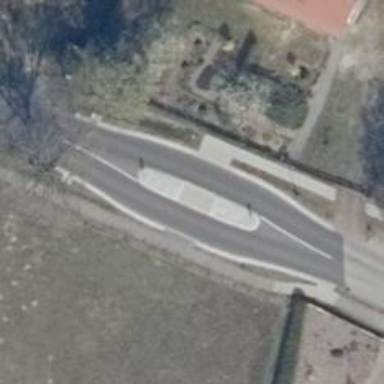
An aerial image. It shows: Traffic calming island.